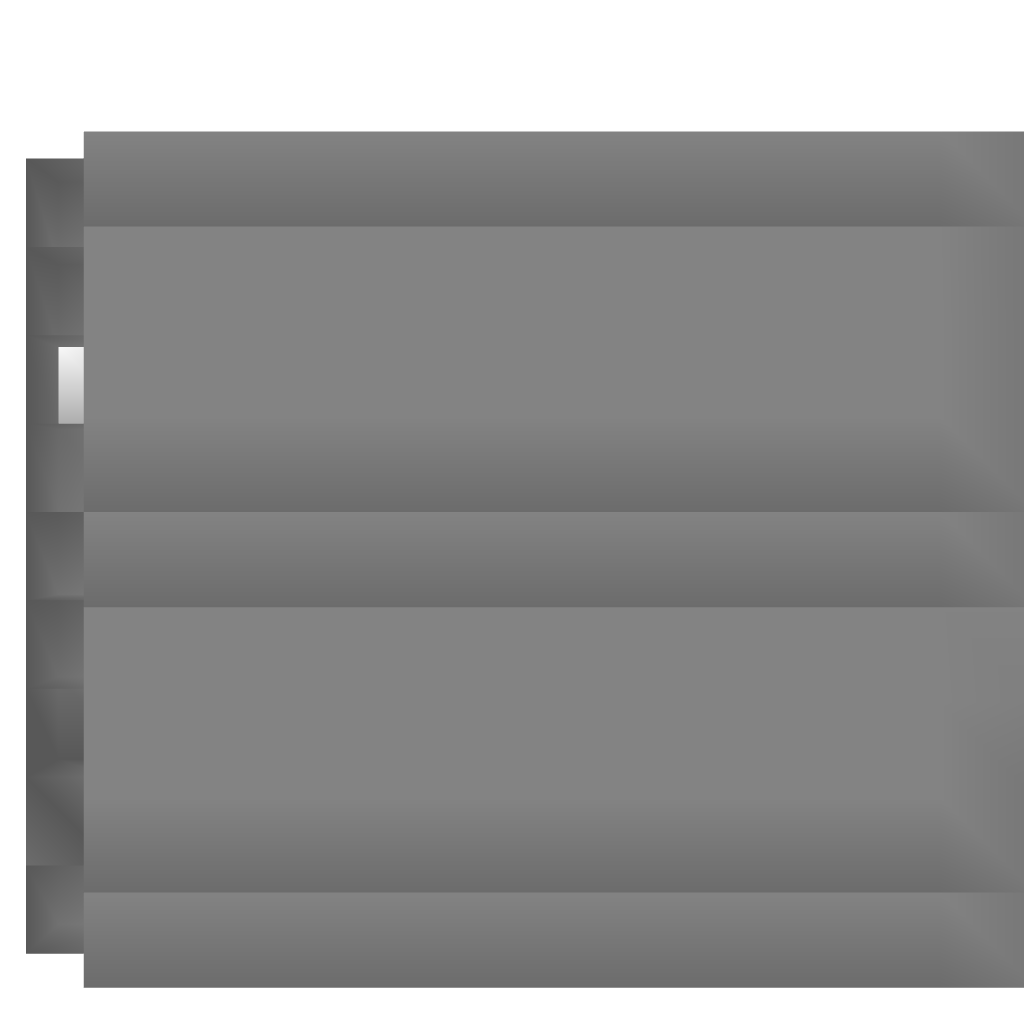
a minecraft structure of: Modern House good quality